Field crop: tomato
Growth stage: 2
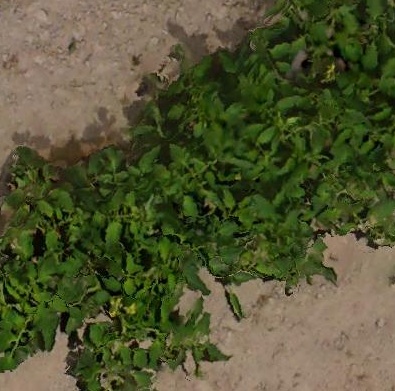
Species: tomato